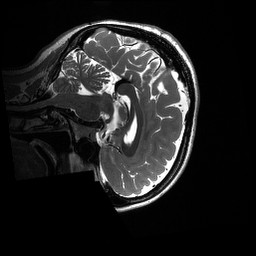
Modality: T2w
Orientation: sagittal
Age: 28
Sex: female